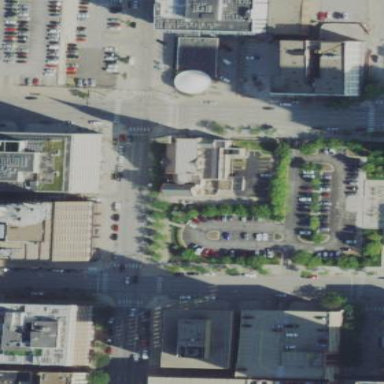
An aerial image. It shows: Paved parking area.